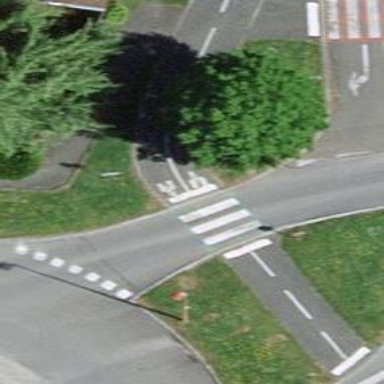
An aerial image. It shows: Zebra crossing for pedestrians.